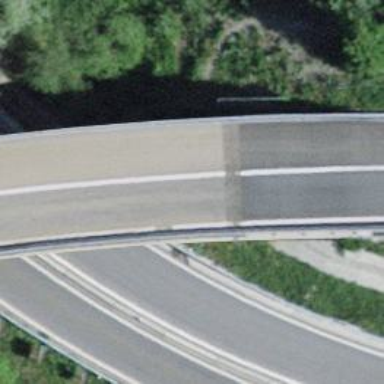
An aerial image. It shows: Asphalt trunk link motorway.